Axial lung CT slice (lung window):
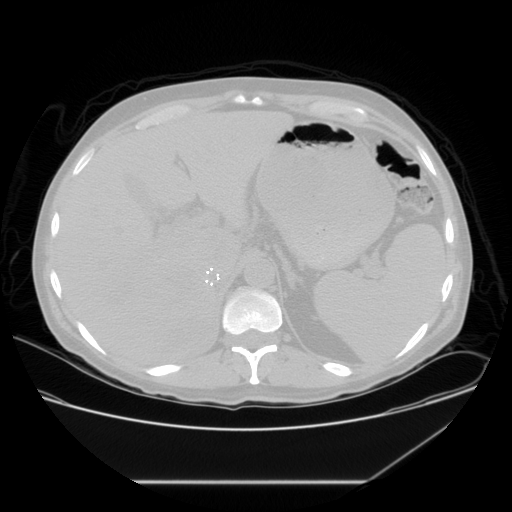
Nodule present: no